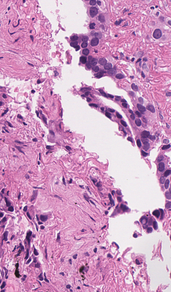
Tumor epithelial tissue: yes
Tumor-associated stroma tissue: yes
Normal tissue: no